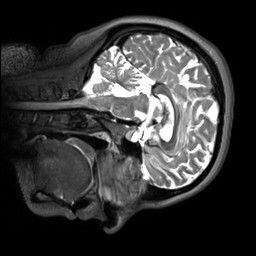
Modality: T2w
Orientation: sagittal
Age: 30
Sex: female
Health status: healthy
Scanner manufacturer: siemens
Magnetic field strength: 3 T
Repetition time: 3.2 s
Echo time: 0.412 s